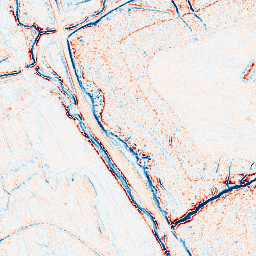
Category: edge_preserving
Decomposition family: anisotropic_diffusion
Decomposition parameters: iterations: 10
kappa: 30
gamma: 0.1
Upsampling method: bicubic
Upsampling parameters: scale: 2
Upsampling scale: 2